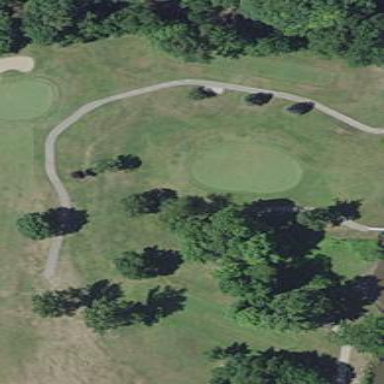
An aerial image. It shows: Rough area on grassy golf course.